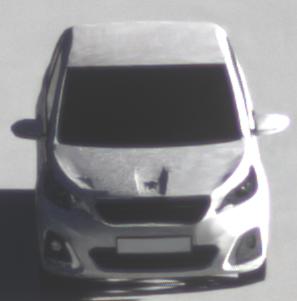
Make: Peugeot
Model: 108 1.0 VTi 68
Detailed model: 108
Model produced from: 2015/03
Model produced until: 2016/10
Doors: 3
Color: white
Road condition: wet road
Daytime: morning or afternoon
Contrast: medium contrast